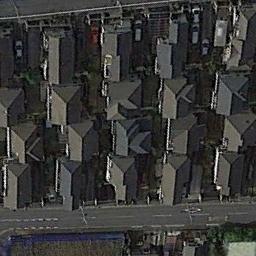
Label: residential